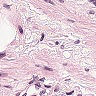
Metastatic tissue present: no